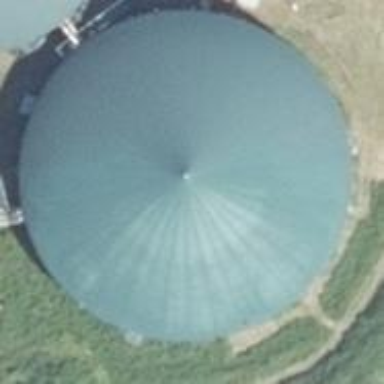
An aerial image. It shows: Storage tank with man-made structure.